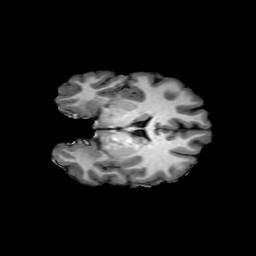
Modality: T1w
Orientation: coronal
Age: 23
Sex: female
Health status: ill